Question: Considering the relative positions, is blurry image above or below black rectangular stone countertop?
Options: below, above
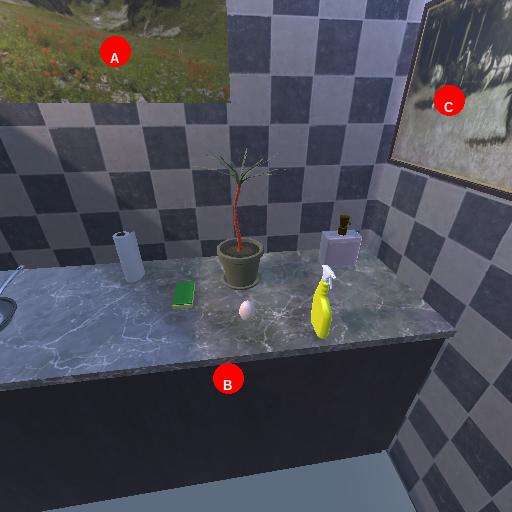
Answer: below